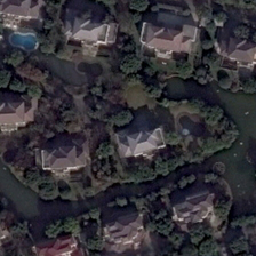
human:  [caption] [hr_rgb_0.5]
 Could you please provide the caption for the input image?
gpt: A set of houses is hidden in a dense forest.

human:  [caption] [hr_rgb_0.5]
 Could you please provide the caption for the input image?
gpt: There is a group of houses hidden in the dense forest.

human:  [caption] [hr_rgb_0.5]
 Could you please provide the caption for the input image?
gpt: A group of houses was hidden in the thick woods.

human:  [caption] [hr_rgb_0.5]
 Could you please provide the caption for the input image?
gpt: A cluster of houses are hidden in dense woods.

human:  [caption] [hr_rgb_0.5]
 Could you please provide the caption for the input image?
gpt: Hidden in the thick forest